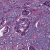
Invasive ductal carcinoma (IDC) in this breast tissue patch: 1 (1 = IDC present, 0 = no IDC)